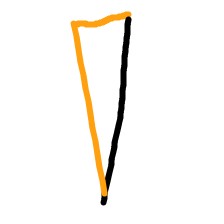
Shape: triangle